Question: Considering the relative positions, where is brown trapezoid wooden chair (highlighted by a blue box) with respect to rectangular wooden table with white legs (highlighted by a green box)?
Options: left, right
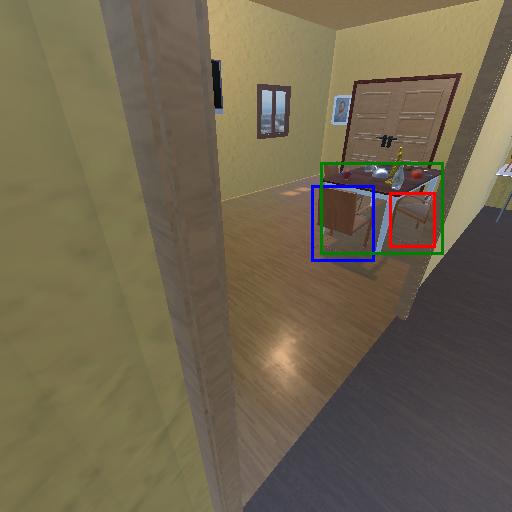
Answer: left